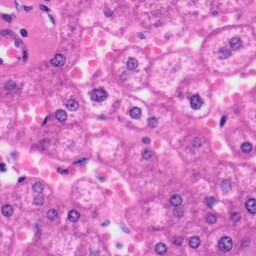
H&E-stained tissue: Liver